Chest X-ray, AP view. Patient: 43 years old, sex M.
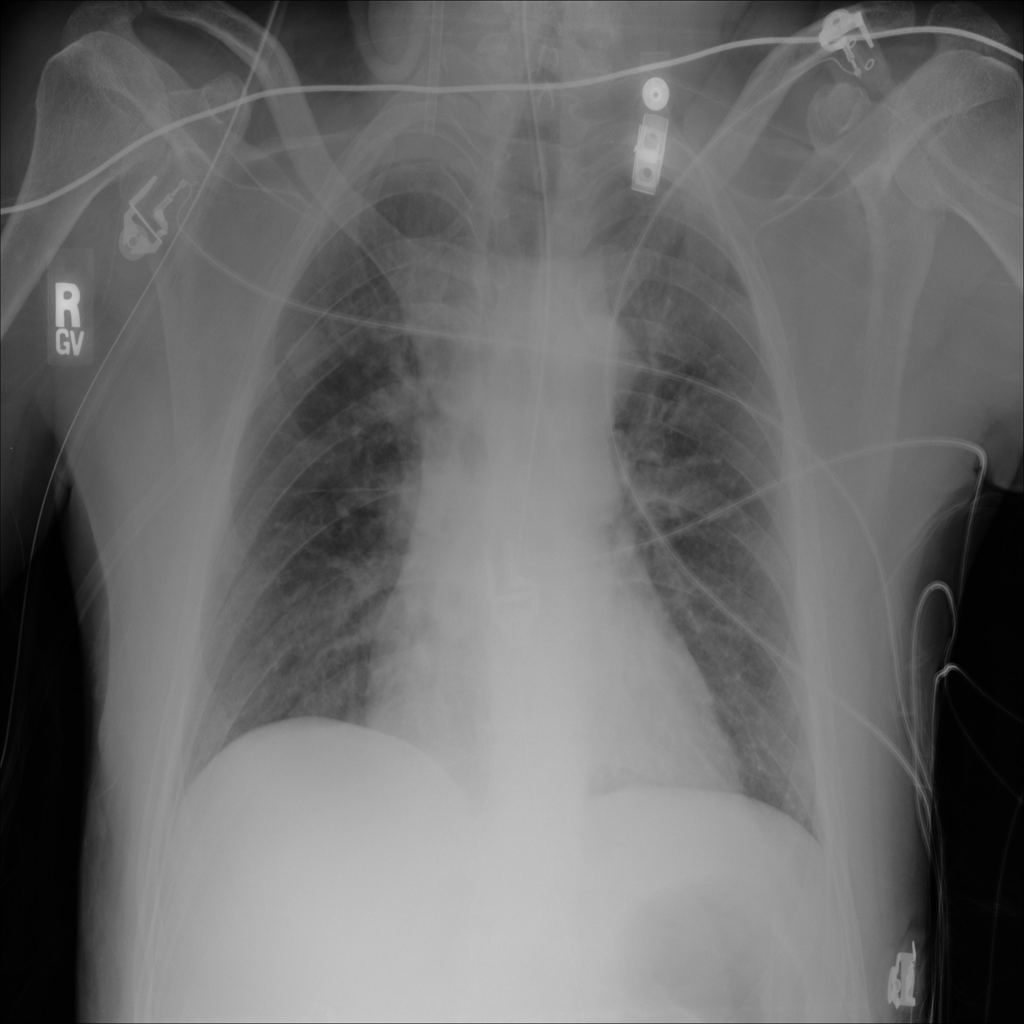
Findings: No Finding